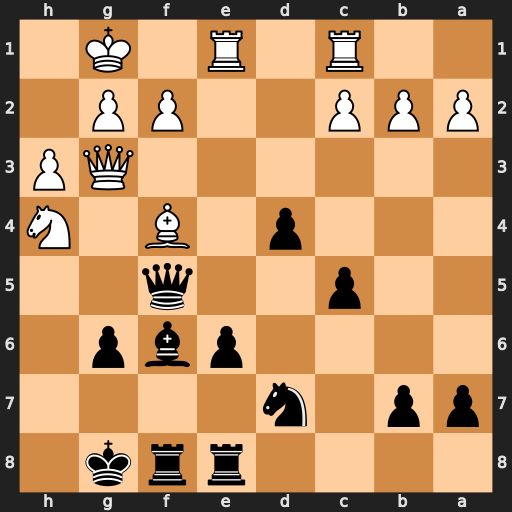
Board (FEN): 4rrk1/pp1n4/4pbp1/2p2q2/3p1B1N/6QP/PPP2PP1/2R1R1K1
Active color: b
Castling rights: -
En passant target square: -
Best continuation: Bxh4 Qxh4 Qxf4 Qxf4 Rxf4